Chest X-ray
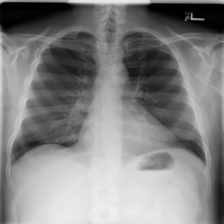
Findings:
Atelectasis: negative
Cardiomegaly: negative
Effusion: negative
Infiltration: negative
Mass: negative
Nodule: negative
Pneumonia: negative
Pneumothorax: negative
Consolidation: negative
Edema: negative
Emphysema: negative
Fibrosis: negative
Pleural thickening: negative
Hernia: negative